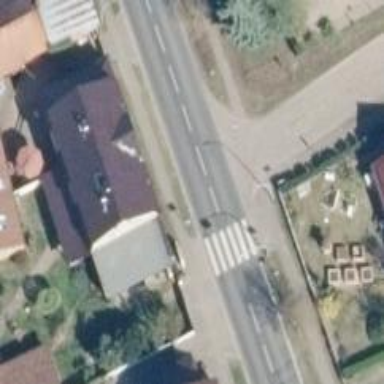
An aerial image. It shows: Secondary road with asphalt surface.